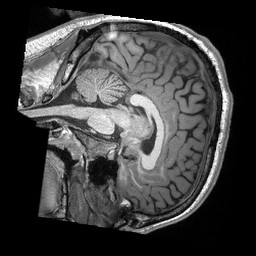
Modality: T1w
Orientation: sagittal
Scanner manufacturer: siemens
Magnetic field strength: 3 T
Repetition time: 2.3 s
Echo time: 0.00308 s